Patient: sex F, age 86
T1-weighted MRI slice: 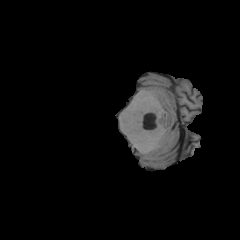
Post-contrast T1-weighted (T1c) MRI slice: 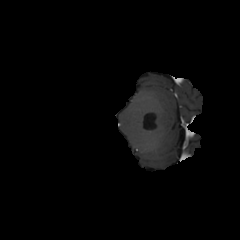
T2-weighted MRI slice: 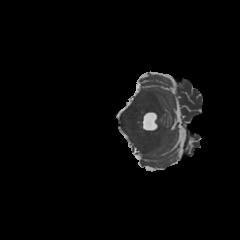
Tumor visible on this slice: no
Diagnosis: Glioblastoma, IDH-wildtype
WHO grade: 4